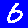
Digit: 6